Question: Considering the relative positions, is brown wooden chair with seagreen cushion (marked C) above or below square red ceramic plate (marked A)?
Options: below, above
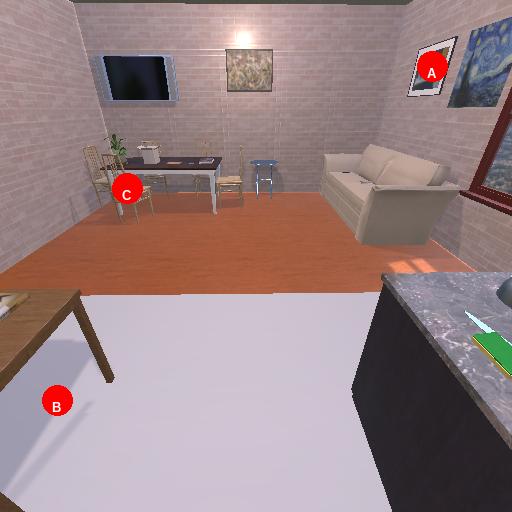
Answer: below